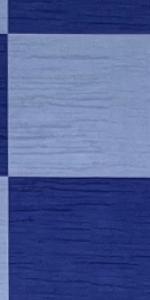
Label: Empty